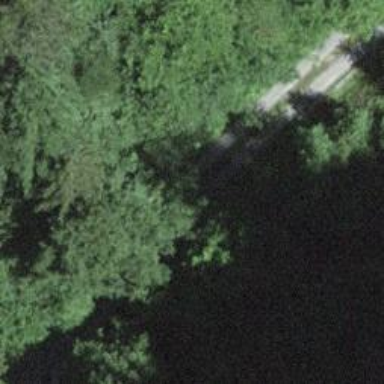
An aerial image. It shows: Unpaved service road.